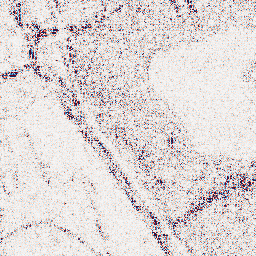
Category: wavelet
Decomposition family: wavelet_dwt
Decomposition parameters: wavelet: db8
level: 1
Upsampling method: bicubic
Upsampling parameters: scale: 8
Upsampling scale: 8